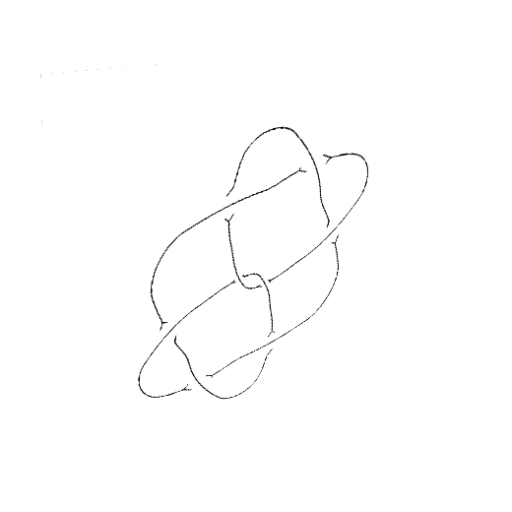
Crossing number: 8